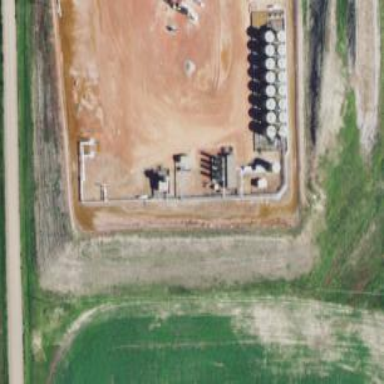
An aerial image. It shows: Storage tank with man-made structure.